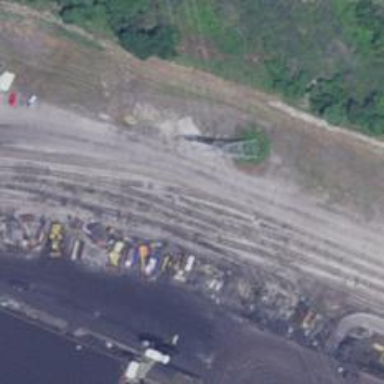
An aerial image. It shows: Rail spur service.